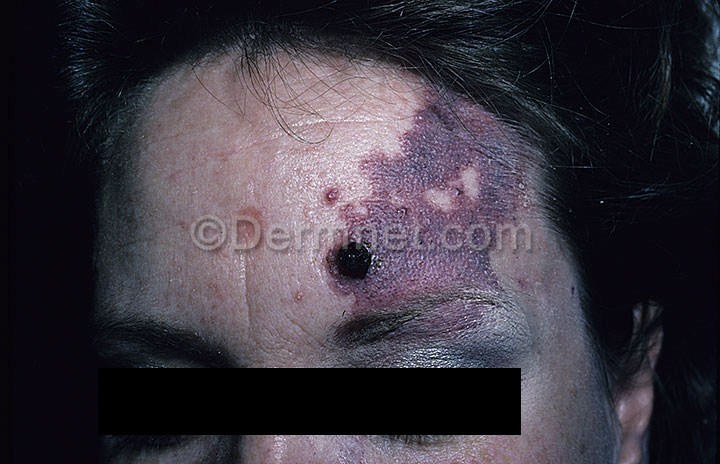
Disease: Vascular Tumors